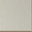
Piece: xx